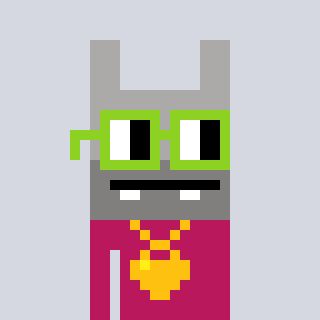
a pixel art character with square light green glasses, a rabbit-shaped head and a darkpink-colored body on a cool background